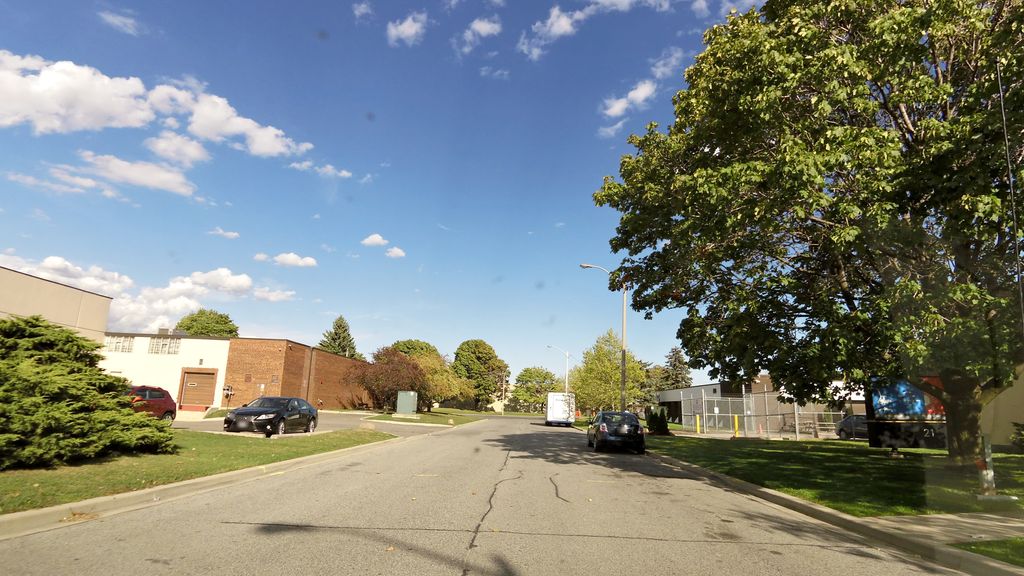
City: toronto